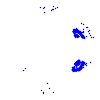
Particle: electron